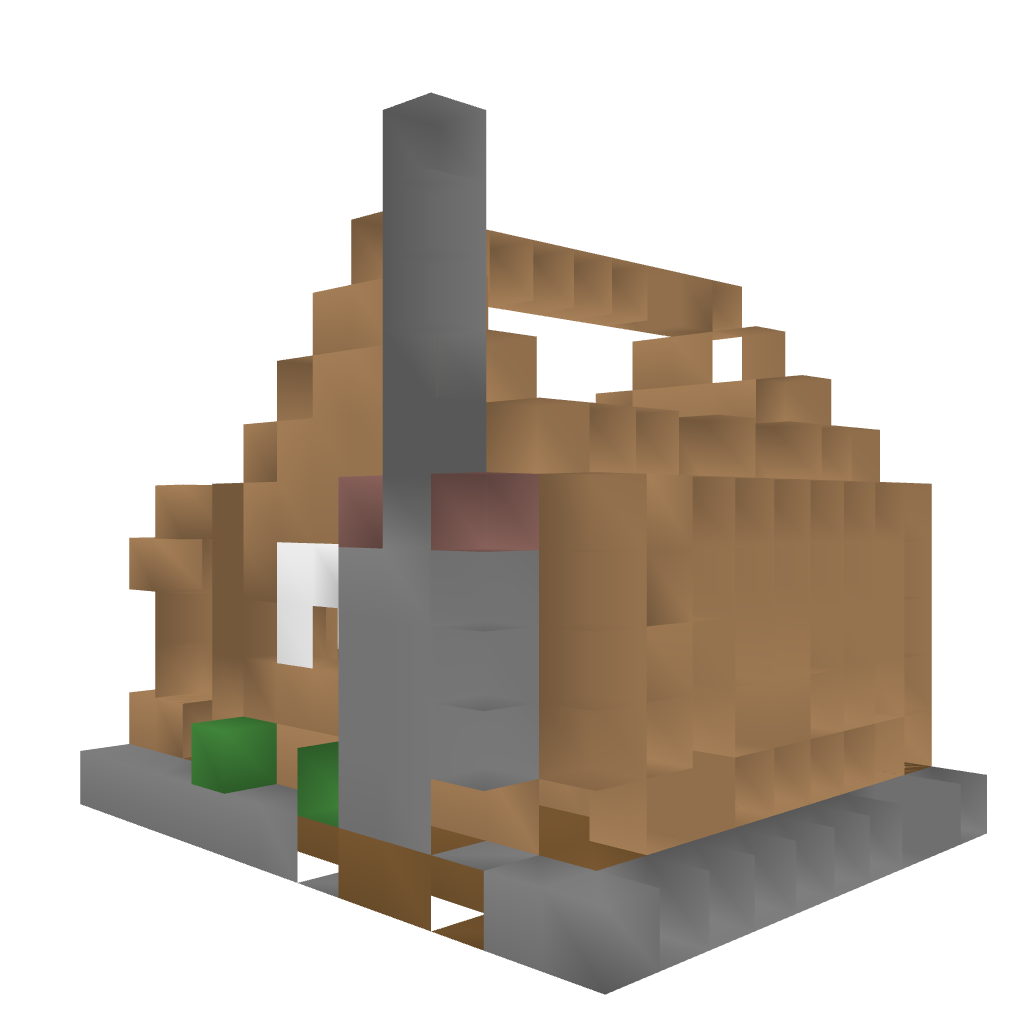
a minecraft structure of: Advanced Shop bad low quality